Question: I have a WPF application with various controls in it. When I move between controls using TAB, I can see the focus frame box:

Is there any way to hide this frame, so it won't be seen? A WPF solution is preferable but a WIN32 method would be acceptable as well.
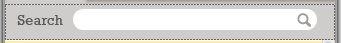
Answer: Try this
'''
FocusVisualStyle="{x:Null}"
'''
CheckBox example
'''
<CheckBox FocusVisualStyle="{x:Null}"/>
'''